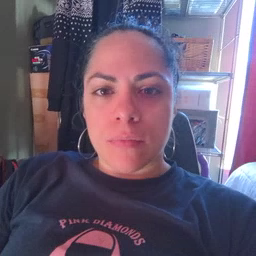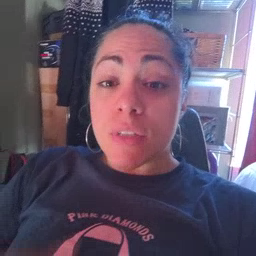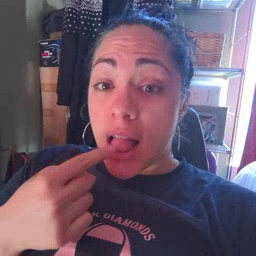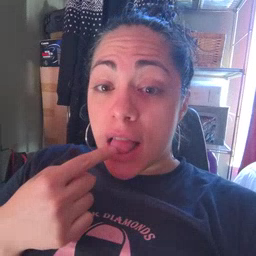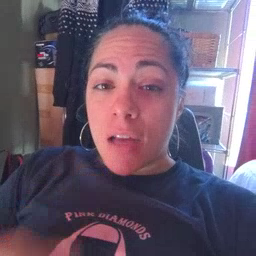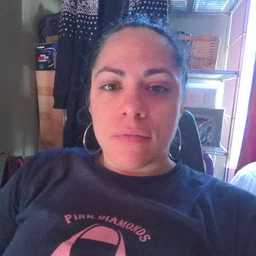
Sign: tongue